Question: In my PHP code
'''
$sql = "SELECT a.SEQ, a.DPCODE, a.SUBJECT, CONCAT_WS('~',a.SDATE, a.EDATE) AS SDATE, b.content, concat(replace(c.filepath,'E:/WWW','http://myhome.com/'),c.filelocalnm) as filename";
$sql .= " FROM PJ_EXHIBIT a LEFT JOIN collection.exhibit b ON a.SEQ=b.seqno LEFT JOIN sy_file c ON a.attach_file = c.SEQ";
'''
with 'json_encode', it returns:

I want to remove ''.
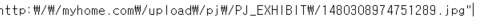
Answer: You can use 'str_replace'
'''
<?php
$variable = 'http:\/\/comin.com:8990\/\/upload\/pj\/PJ_EXHIBIT\/1480308974751289.jpg';
$new = str_replace('\', '', $variable);
echo $new;
?>
'''
Or you can use 'preg_replace'
'''
<?php
$variable = 'http:\/\/comin.com:8990\/\/upload\/pj\/PJ_EXHIBIT\/1480308974751289.jpg';
$new = preg_replace("/\\/", '', $variable);
echo $new;
?>
'''
More informations can be found below:
- <URL>